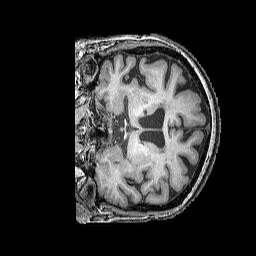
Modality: T1w
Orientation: coronal
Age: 50
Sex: female
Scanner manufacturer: siemens
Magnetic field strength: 3 T
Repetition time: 2.25 s
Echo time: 0.00415 s